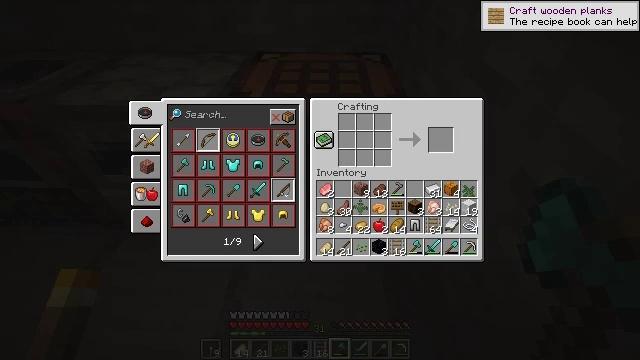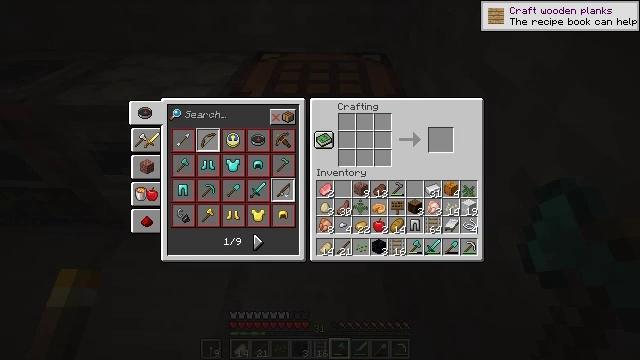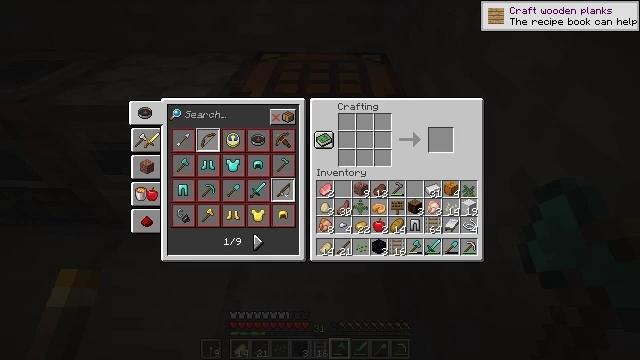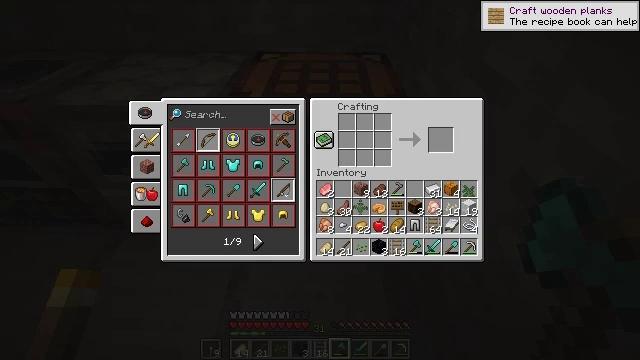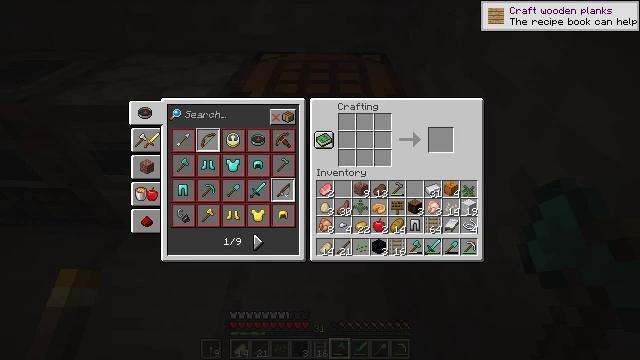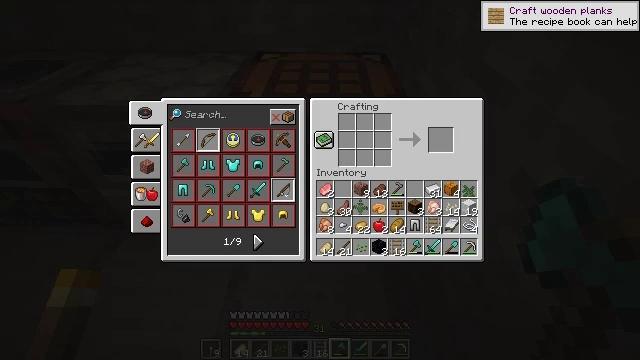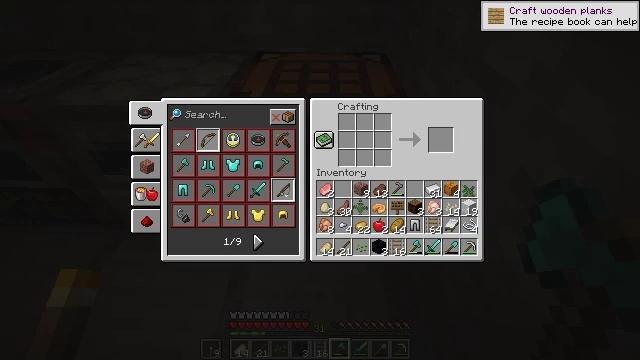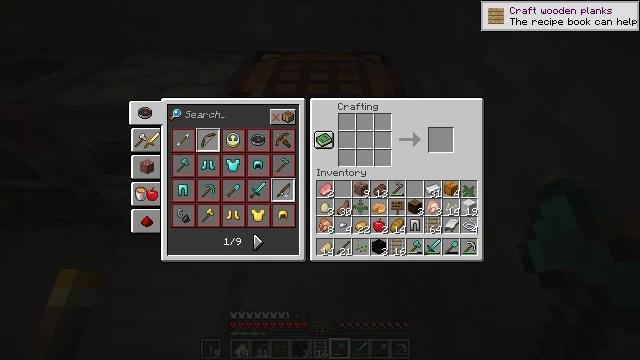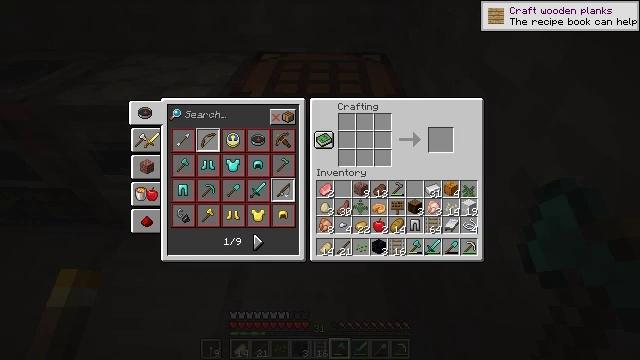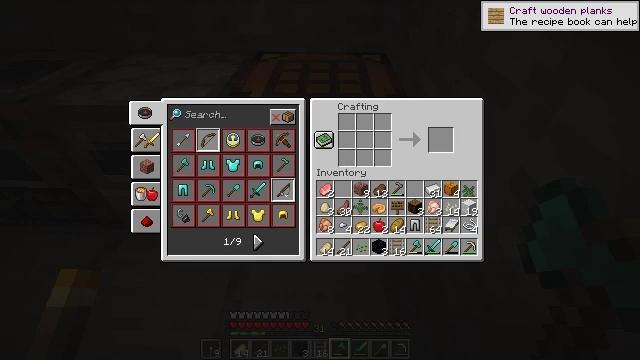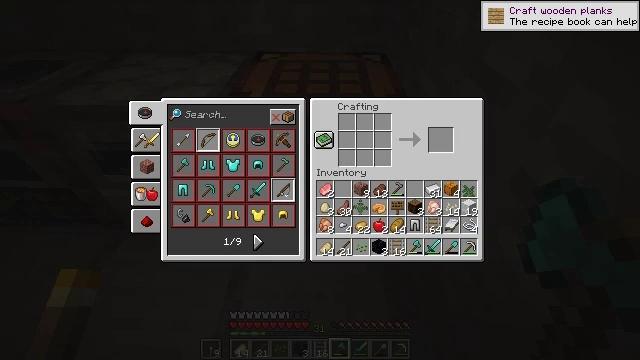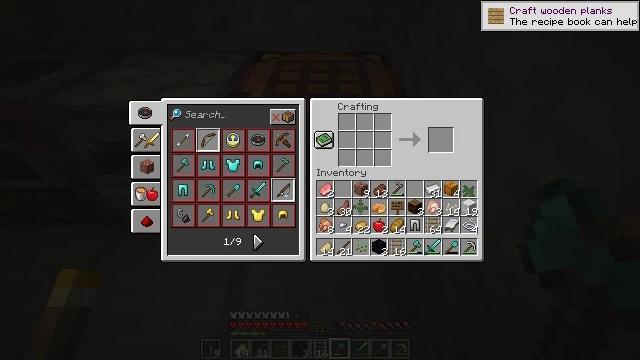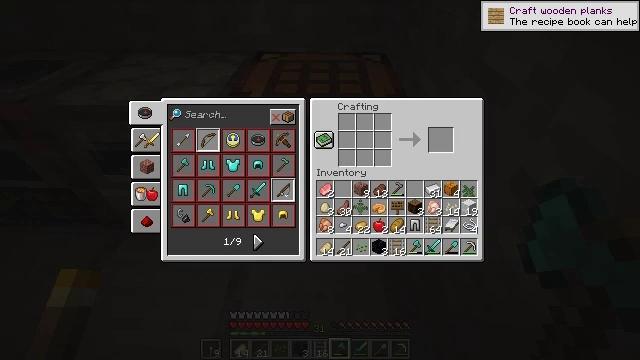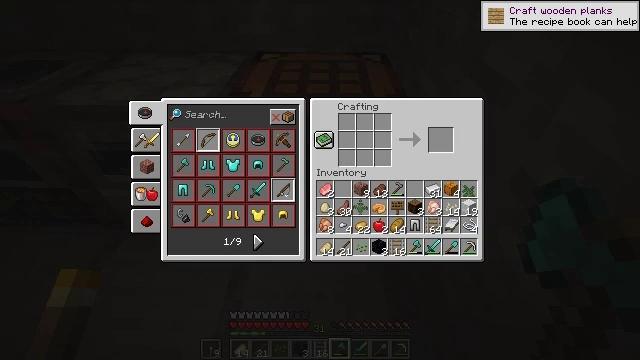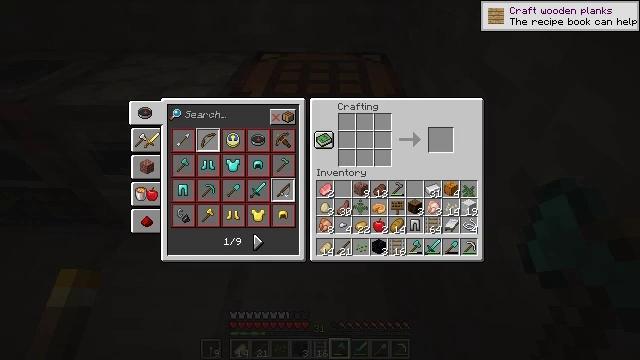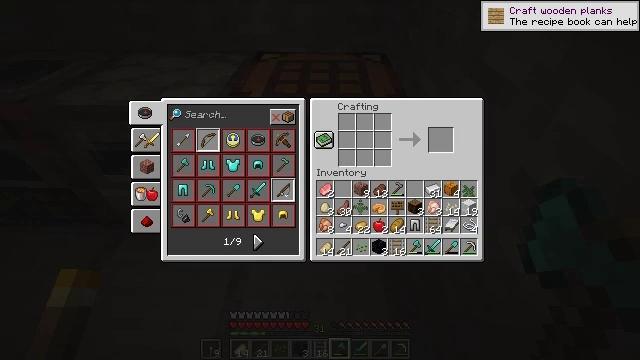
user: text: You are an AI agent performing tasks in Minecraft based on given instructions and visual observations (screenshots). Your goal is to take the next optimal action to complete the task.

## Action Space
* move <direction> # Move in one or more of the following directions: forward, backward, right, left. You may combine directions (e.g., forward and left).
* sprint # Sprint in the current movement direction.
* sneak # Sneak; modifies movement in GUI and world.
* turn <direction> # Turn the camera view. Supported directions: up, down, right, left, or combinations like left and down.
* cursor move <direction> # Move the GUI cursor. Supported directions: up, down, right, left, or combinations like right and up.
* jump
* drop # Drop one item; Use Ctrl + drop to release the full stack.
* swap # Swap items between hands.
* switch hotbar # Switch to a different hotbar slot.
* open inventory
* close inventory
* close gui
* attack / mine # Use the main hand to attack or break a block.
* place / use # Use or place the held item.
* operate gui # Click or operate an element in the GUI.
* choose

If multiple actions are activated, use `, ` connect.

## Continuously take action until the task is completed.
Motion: motion action
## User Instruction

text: Build rails by arranging iron ingots and a stick on the crafting table.
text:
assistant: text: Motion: no_op
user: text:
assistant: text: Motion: no_op
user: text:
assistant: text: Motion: no_op
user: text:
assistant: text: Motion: no_op
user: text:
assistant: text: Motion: no_op
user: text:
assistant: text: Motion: no_op
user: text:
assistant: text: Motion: no_op
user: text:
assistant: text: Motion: no_op
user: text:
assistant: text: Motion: no_op
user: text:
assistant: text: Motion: no_op
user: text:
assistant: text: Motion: no_op
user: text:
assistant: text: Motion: no_op
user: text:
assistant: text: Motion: no_op
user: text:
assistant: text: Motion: no_op
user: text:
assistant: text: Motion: no_op
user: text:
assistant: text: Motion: no_op
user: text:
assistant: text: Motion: no_op
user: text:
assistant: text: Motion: no_op
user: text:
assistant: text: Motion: no_op
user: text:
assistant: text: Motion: no_op
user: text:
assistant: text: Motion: no_op
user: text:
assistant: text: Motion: no_op
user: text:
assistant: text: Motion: no_op
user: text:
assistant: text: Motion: no_op
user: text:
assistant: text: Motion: no_op
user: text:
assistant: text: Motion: no_op
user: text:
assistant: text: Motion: no_op
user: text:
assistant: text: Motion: no_op
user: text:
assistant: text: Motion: no_op
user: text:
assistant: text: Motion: no_op